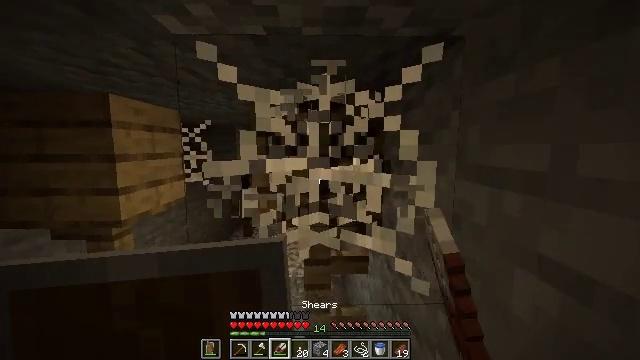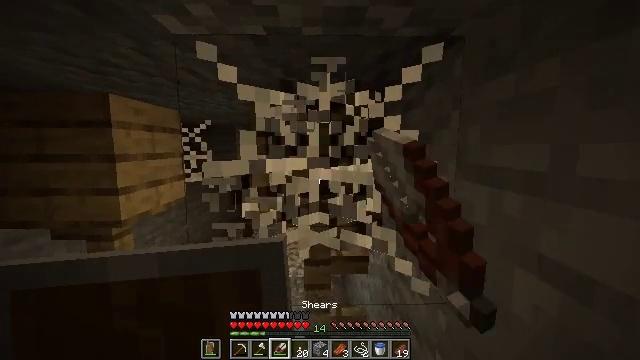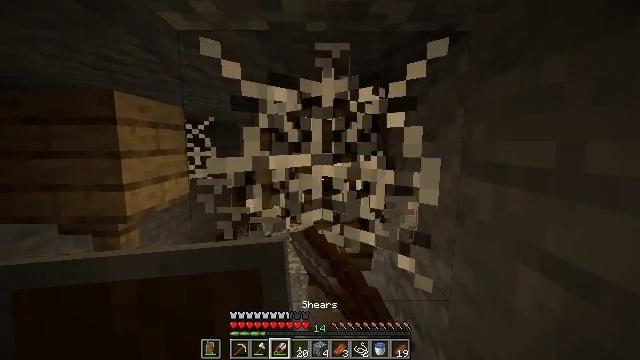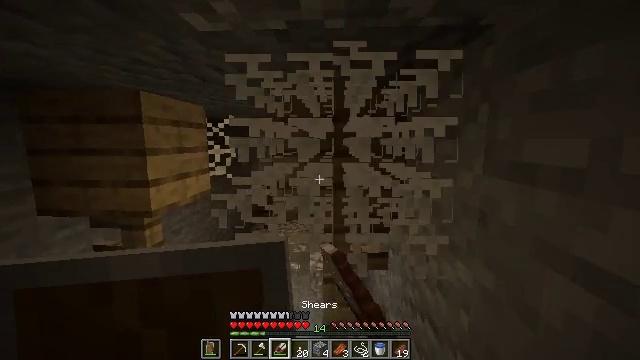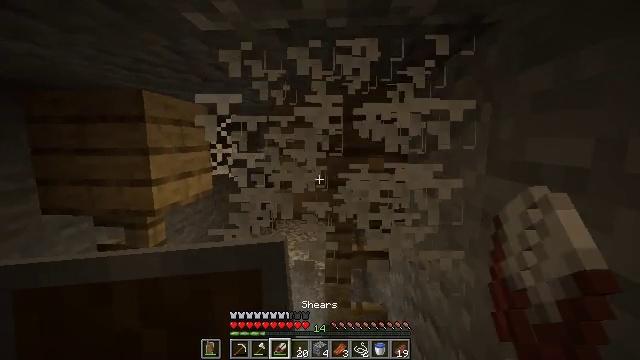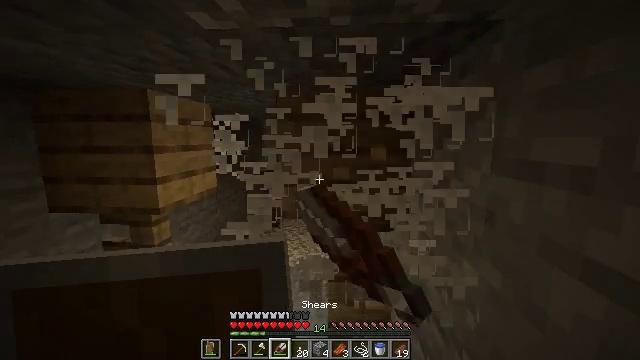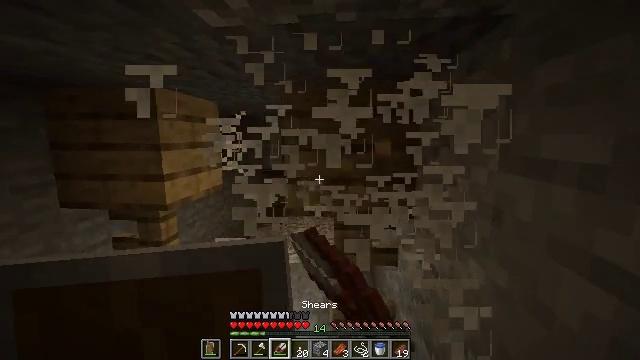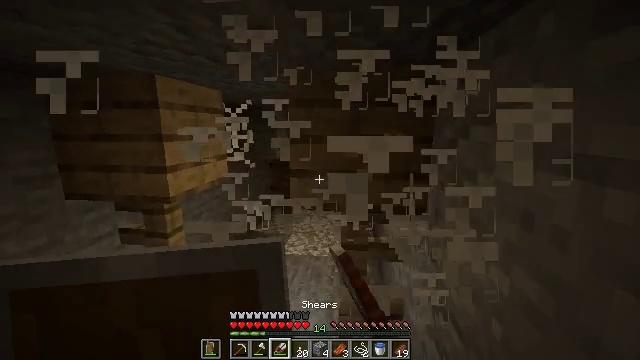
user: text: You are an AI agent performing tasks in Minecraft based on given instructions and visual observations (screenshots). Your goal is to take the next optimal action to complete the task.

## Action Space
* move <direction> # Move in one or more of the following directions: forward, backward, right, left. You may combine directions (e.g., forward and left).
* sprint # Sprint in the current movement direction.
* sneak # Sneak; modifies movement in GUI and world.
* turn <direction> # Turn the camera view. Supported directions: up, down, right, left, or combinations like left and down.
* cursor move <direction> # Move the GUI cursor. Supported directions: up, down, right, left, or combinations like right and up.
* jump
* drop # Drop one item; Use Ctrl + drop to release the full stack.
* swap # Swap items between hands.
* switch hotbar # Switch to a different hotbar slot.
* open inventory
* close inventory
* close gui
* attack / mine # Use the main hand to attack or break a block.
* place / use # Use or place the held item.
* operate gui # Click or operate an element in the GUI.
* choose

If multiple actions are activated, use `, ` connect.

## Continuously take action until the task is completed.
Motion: motion action
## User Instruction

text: Mine the cobweb to clear the path.
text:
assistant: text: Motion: attack / mine
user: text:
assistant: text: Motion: attack / mine
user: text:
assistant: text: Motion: turn left, attack / mine
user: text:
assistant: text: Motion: attack / mine
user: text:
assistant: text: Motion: attack / mine
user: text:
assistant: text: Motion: turn left, attack / mine
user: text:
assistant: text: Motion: move forward, turn left and down, attack / mine
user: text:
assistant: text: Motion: attack / mine